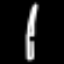
Label: fork